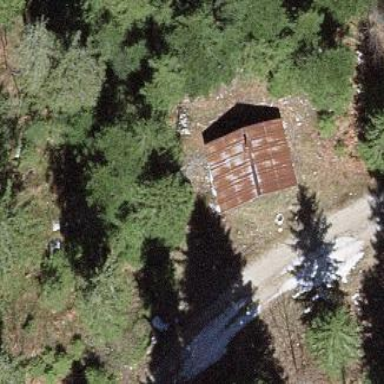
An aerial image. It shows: Shelter building designed as weather shelter.